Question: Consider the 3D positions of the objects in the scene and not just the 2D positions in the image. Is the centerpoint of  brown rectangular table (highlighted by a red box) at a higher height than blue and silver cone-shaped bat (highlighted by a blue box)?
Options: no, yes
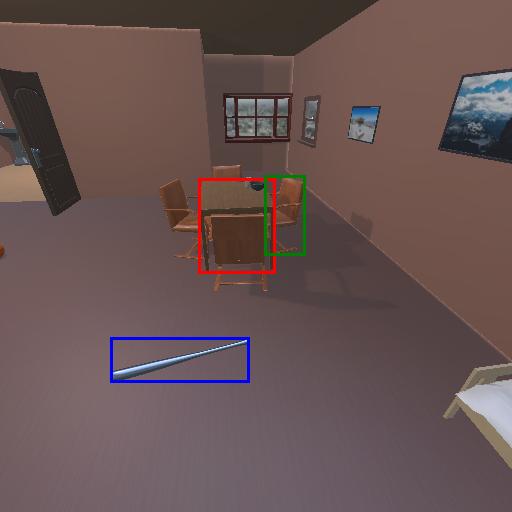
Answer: no